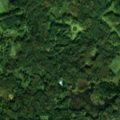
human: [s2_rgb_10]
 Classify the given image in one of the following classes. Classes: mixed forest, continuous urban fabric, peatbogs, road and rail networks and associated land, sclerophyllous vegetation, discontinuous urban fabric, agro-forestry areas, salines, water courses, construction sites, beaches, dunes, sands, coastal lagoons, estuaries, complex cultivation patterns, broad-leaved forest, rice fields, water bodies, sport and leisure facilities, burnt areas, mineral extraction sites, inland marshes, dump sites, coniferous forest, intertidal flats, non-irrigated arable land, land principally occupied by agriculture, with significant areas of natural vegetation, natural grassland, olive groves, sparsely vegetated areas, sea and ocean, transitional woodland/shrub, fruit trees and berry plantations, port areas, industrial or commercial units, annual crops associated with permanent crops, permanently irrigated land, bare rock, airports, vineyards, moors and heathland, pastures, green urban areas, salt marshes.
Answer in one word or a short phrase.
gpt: pastures, land principally occupied by agriculture, with significant areas of natural vegetation, broad-leaved forest, mixed forest, transitional woodland/shrub